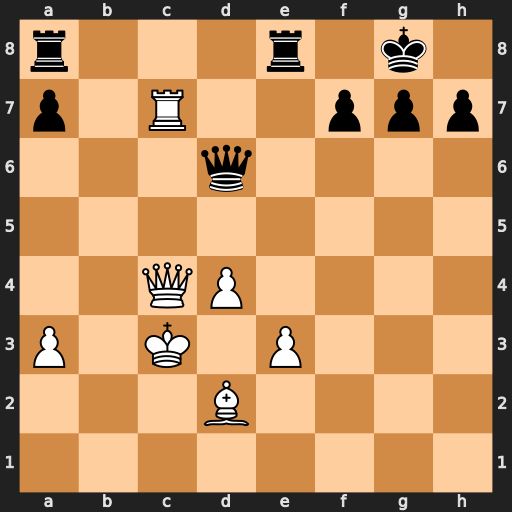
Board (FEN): r3r1k1/p1R2ppp/3q4/8/2QP4/P1K1P3/3B4/8
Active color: w
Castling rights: -
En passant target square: -
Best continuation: Qxf7+ Kh8 Qxg7#